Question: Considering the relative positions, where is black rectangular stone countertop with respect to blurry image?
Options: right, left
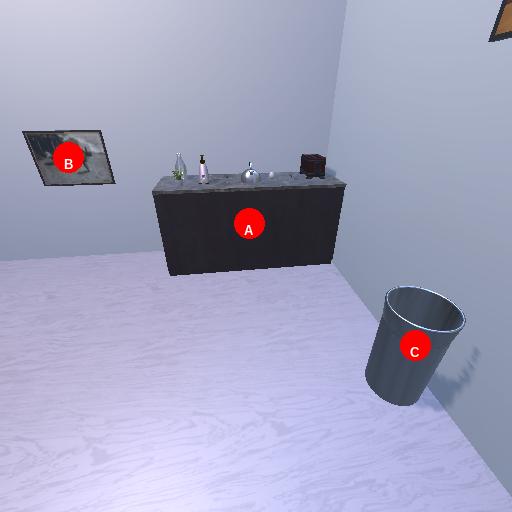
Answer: right